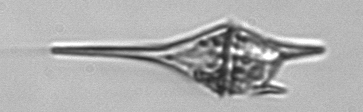
Label: Tripos_lineatus